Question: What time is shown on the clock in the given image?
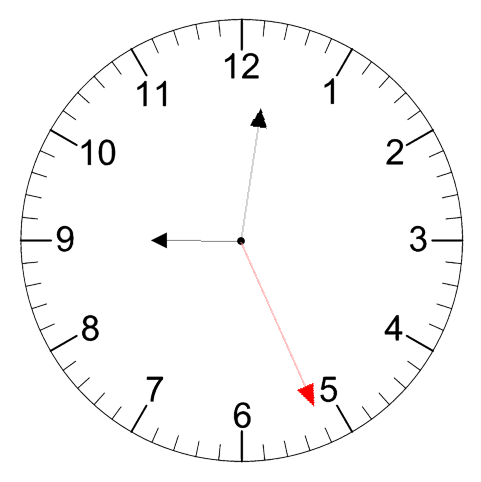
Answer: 09:01:26